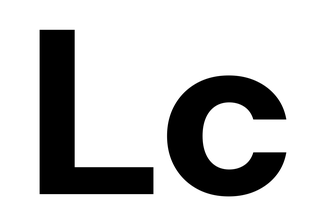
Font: InstrumentSans_Bold